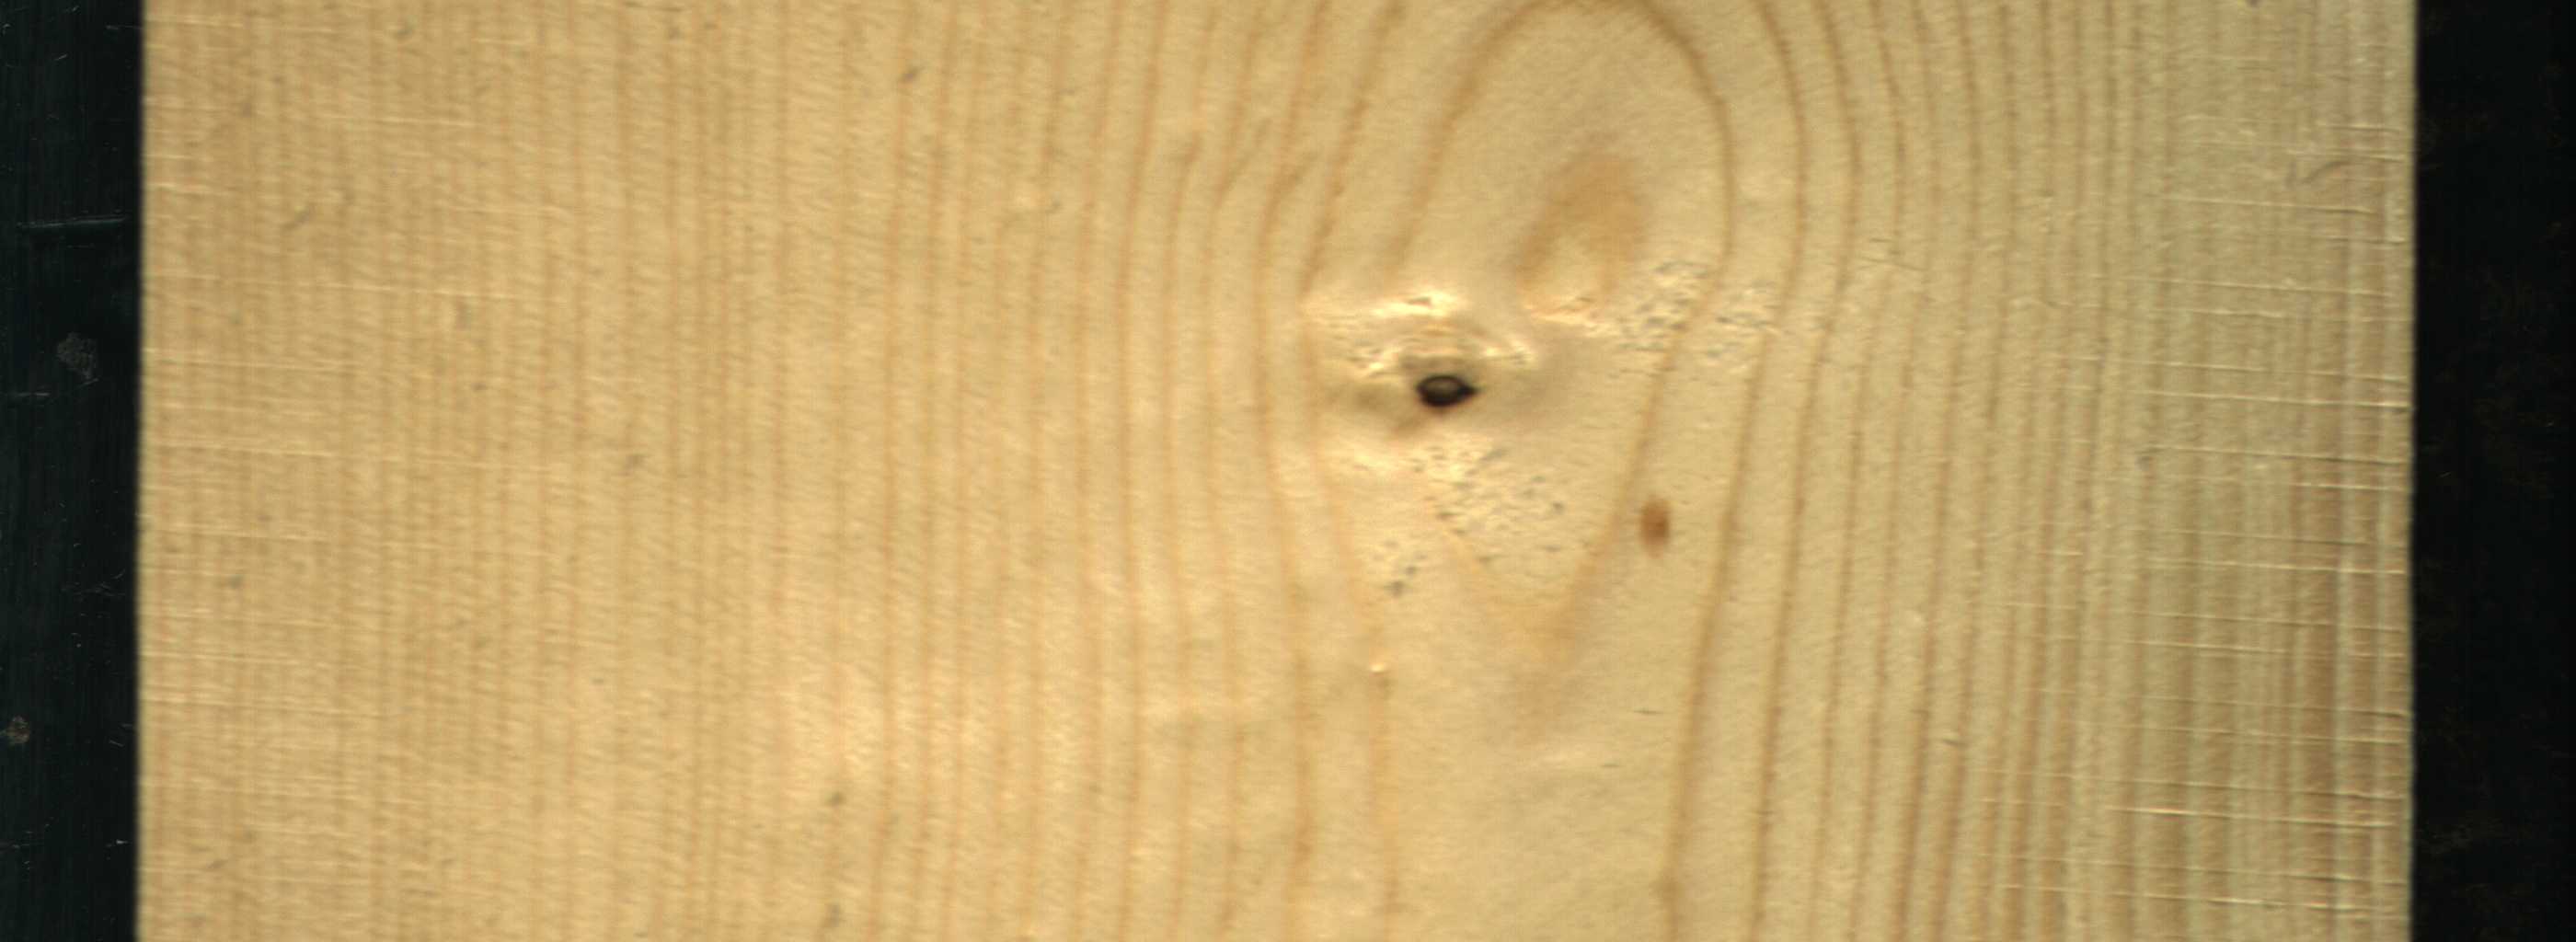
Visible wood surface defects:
Dead_Knot